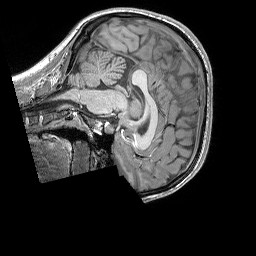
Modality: T1w
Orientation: sagittal
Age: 19
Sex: female
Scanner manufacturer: siemens
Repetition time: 2.25 s
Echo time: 0.00302 s